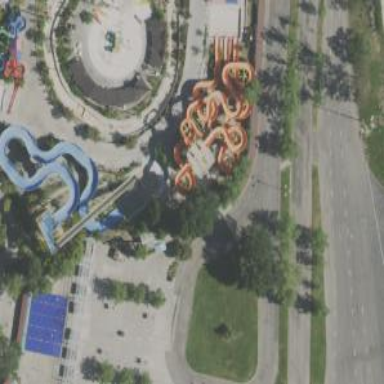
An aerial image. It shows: Water slide attraction.